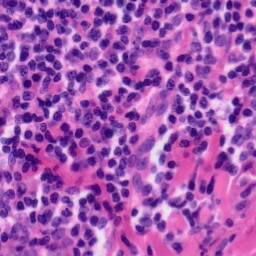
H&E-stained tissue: Tonsil